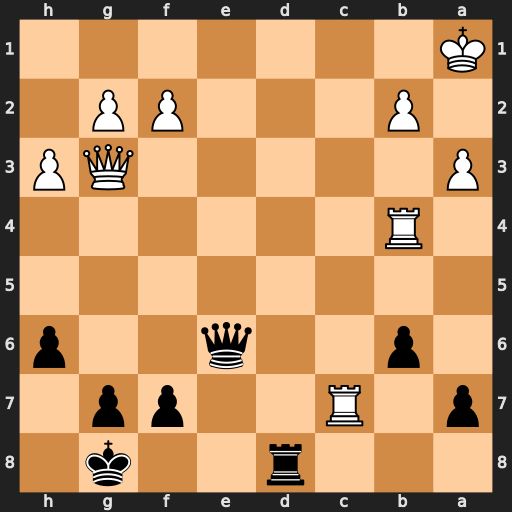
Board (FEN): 3r2k1/p1R2pp1/1p2q2p/8/1R6/P5QP/1P3PP1/K7
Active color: b
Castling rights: -
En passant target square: -
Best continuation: Rd1+ Rc1 Rxc1#